Interaction volume radius: 10 \u00c5
Interaction volume height: 10 \u00c5
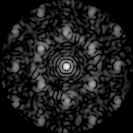
Disorder parameter: 0.5905